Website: crate-barrel
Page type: billing-address
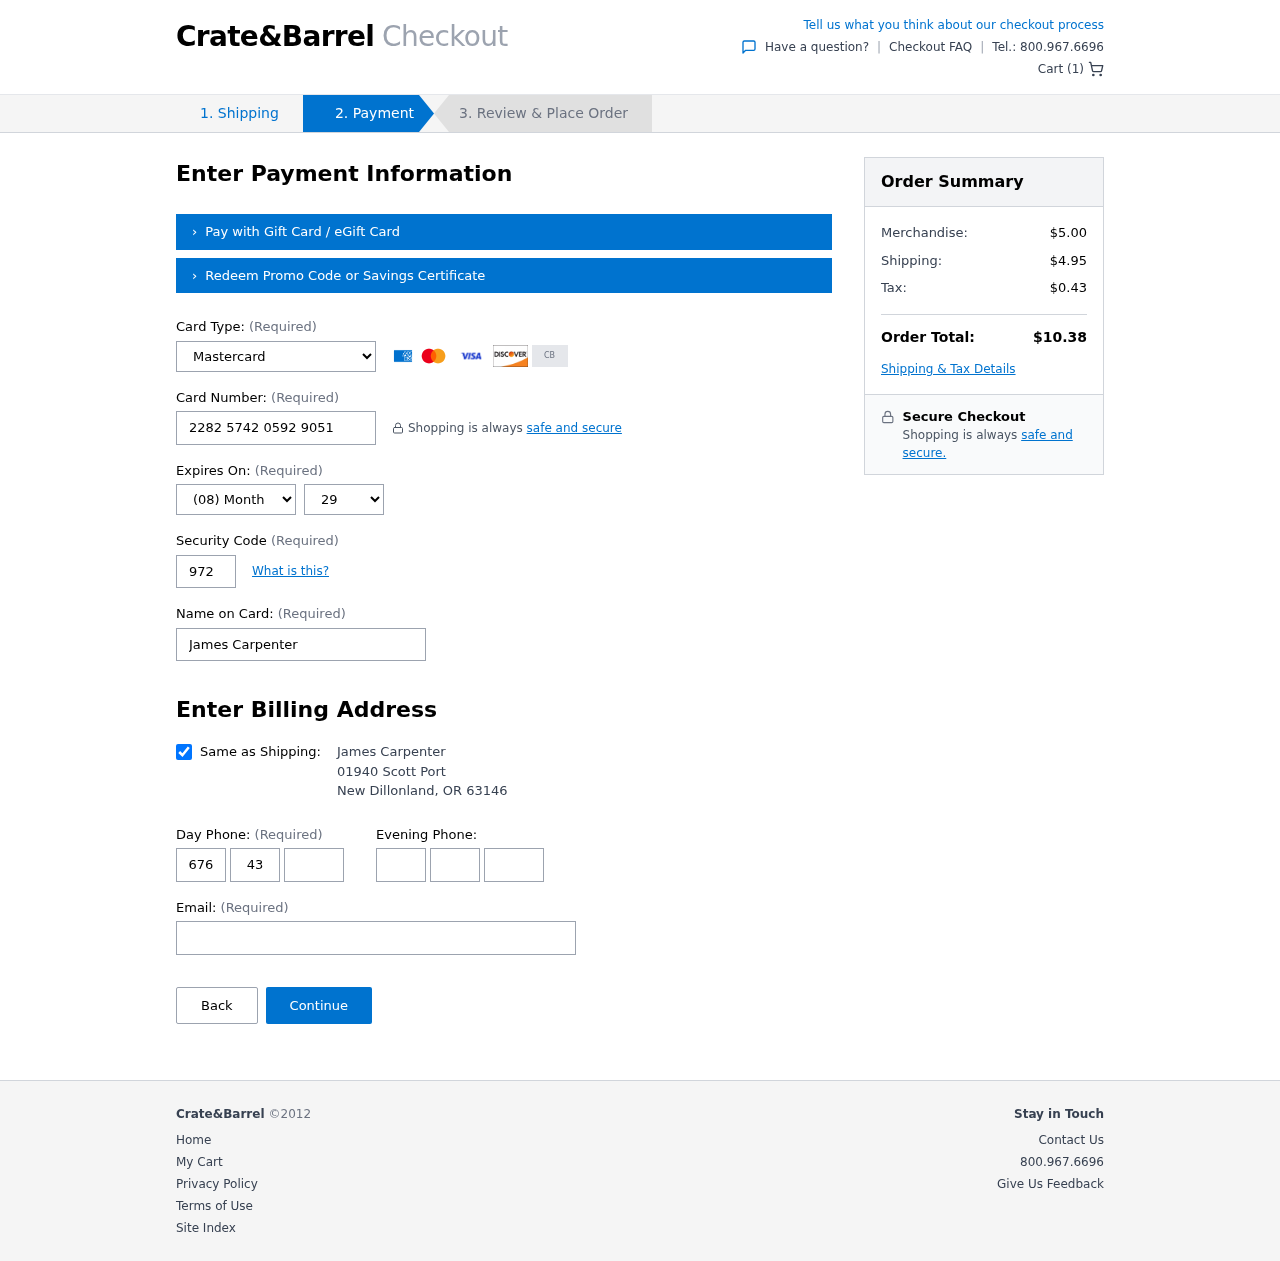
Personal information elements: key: PII_CARD_CVV
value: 972
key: PII_CARD_EXPIRY_MONTH
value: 08
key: PII_CARD_EXPIRY_YEAR
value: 29
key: PII_CARD_NUMBER
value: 2282 5742 0592 9051
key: PII_CARD_TYPE
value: Mastercard
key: PII_CITY
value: New Dillonland
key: PII_EMAIL
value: james_carpenter@gmail.com
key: PII_FULLNAME
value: James Carpenter
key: PII_PHONE_AREA
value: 676
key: PII_PHONE_PREFIX
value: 430
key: PII_PHONE_SUFFIX
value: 0513
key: PII_POSTCODE
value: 63146
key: PII_STATE_ABBR
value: OR
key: PII_STREET
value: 01940 Scott Port
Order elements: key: ORDER_NUM_ITEMS
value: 1
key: ORDER_SUBTOTAL
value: $5.00
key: ORDER_SHIPPING_COST
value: $4.95
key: ORDER_TAX
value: $0.43
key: ORDER_TOTAL
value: $10.38